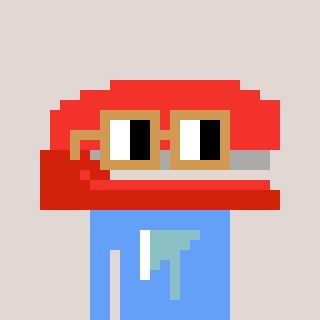
a pixel art character with square brown glasses, a stapler-shaped head and a blue-colored body on a warm background